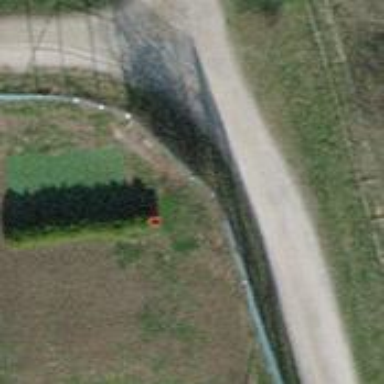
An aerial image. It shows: Hedge barrier.